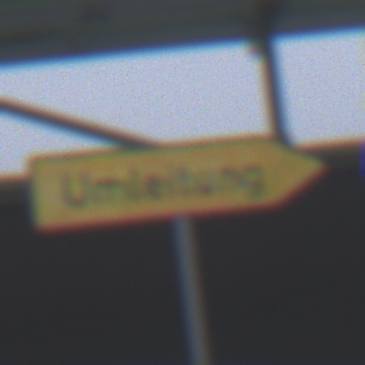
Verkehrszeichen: UmleitungswegweiserRechtsweisend
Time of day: MorningAfternoon
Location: Outdoor (Suburban)
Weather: Overcast
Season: NotSpecified
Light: Natural